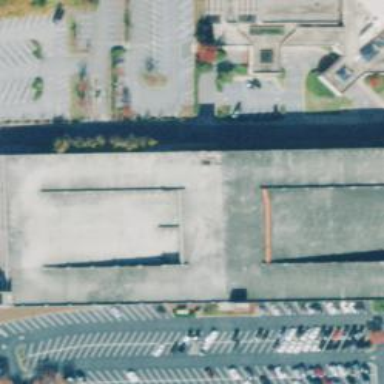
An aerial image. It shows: Multi-storey parking building.